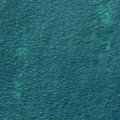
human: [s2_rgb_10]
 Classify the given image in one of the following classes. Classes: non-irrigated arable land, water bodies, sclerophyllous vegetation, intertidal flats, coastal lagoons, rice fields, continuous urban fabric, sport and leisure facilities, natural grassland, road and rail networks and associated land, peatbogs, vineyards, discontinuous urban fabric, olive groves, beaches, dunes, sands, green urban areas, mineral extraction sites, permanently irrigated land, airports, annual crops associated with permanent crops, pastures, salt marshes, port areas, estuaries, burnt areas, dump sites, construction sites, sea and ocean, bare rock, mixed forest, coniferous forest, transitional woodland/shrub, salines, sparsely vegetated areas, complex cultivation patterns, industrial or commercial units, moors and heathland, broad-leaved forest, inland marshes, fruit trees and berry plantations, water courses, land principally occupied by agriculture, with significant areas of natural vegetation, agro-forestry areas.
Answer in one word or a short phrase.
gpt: sea and ocean